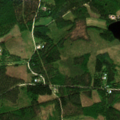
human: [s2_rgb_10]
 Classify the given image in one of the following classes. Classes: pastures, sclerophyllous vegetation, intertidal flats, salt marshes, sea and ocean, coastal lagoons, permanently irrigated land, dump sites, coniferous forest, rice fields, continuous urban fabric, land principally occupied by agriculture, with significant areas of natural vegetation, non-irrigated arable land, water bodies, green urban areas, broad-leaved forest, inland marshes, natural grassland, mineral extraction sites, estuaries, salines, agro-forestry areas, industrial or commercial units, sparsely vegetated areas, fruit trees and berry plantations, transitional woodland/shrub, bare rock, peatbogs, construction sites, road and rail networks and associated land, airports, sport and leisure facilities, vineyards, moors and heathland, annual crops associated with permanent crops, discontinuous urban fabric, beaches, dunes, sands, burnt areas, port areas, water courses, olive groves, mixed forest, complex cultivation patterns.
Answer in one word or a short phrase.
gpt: coniferous forest, mixed forest, transitional woodland/shrub